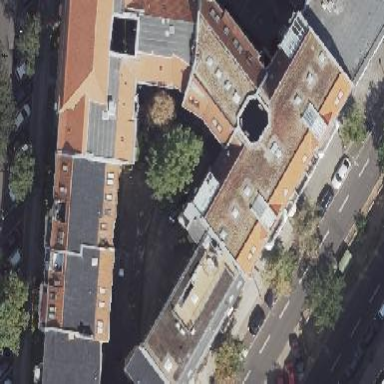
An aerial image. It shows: Residential building with unique double saltbox roof shape.